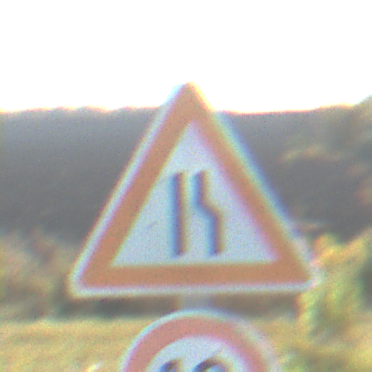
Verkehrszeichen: EinseitigVerengteFahrbahnRechts
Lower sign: Geschwindigkeit10
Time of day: MorningAfternoon
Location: Outdoor (Nature)
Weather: Clear
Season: Autumn
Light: Natural